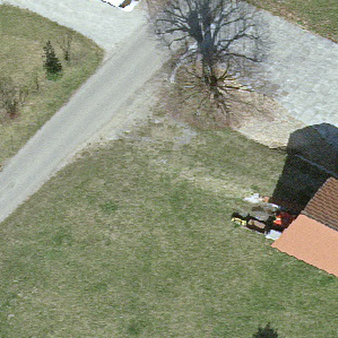
Label: other